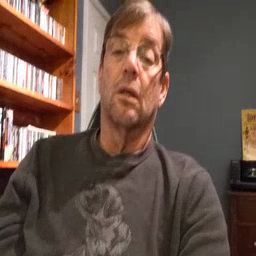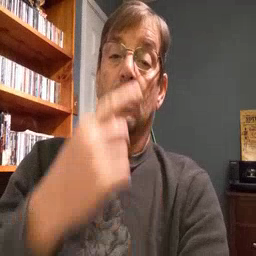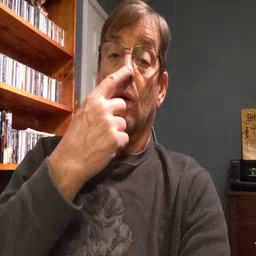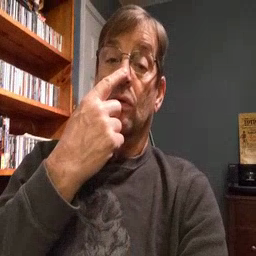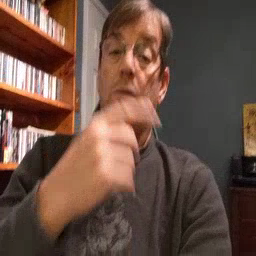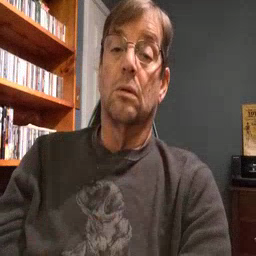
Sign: nose